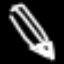
Label: pencil